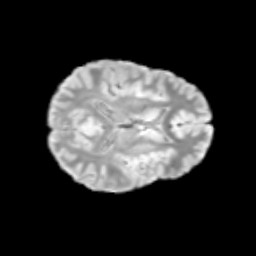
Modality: T2w
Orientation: axial
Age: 12
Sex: male
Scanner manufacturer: siemens
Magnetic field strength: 3 T
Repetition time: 3.8 s
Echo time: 0.07 s